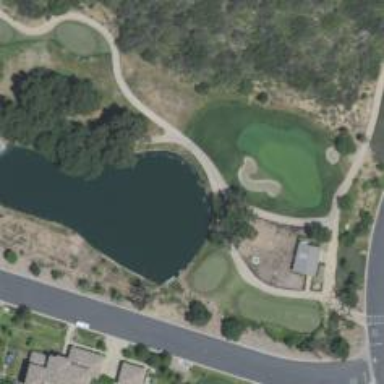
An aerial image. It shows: Path used for both walking and golf.